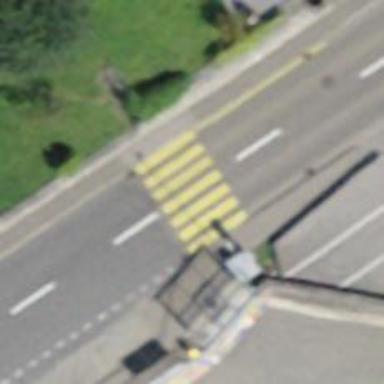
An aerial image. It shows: Uncontrolled zebra crossing on the road.